Milling tool wear sample.
Tool blade image: 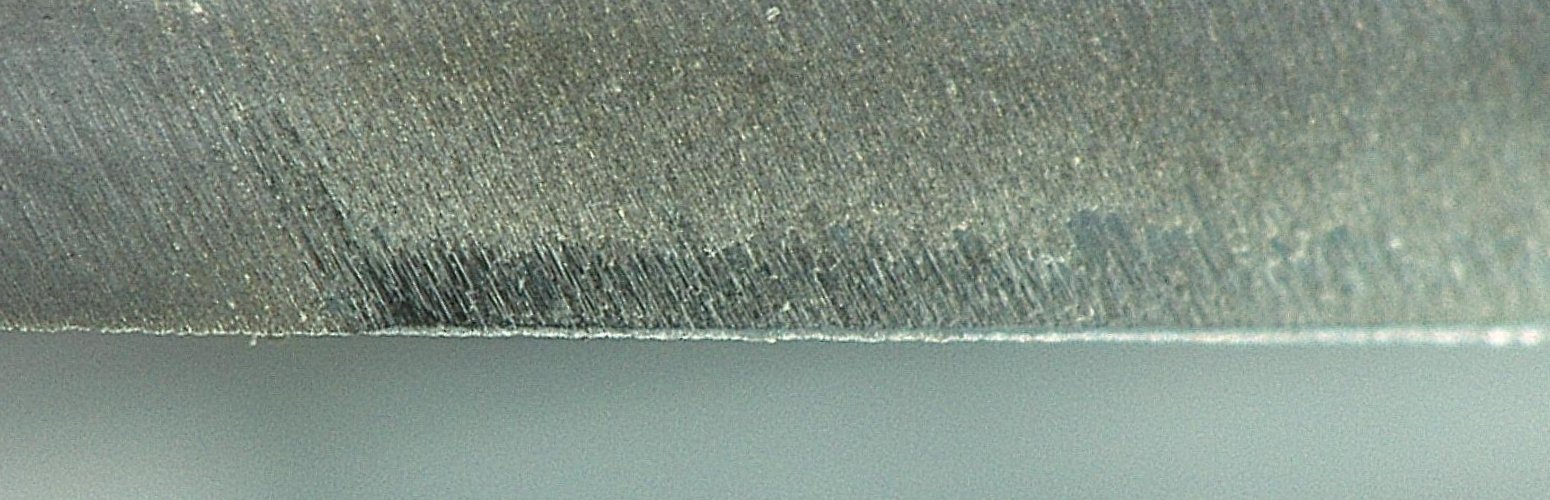
Chip image: 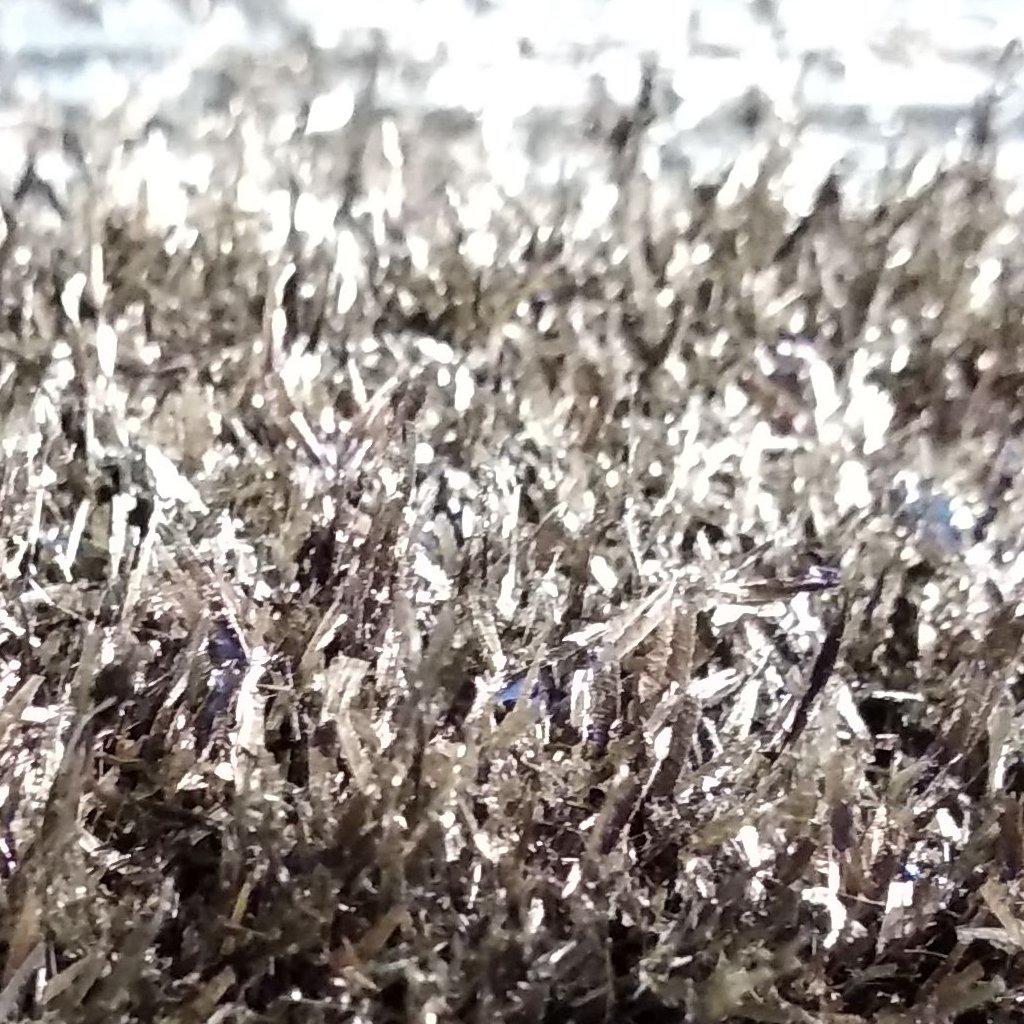
Workpiece image: 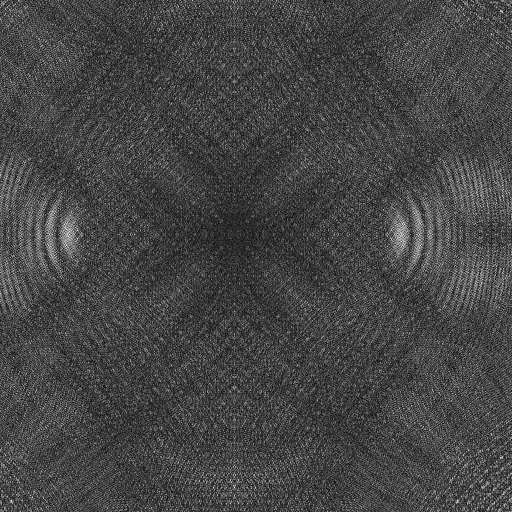
Tool wear state: sharp
Gaps: 0
Flank wear: 32.04
Overhang: 13.9
Force-signal Mel-spectrograms (X, Y, Z axes): 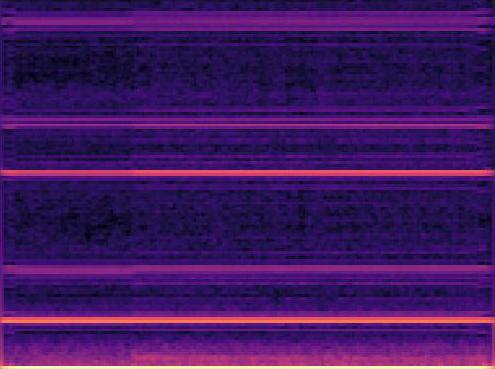 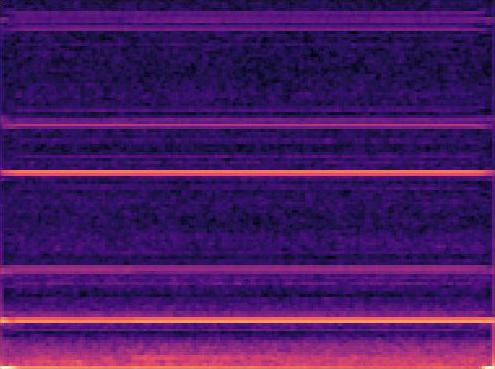 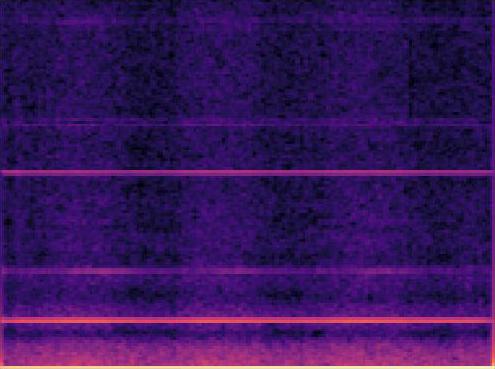
Force-signal scalograms (X, Y, Z axes): 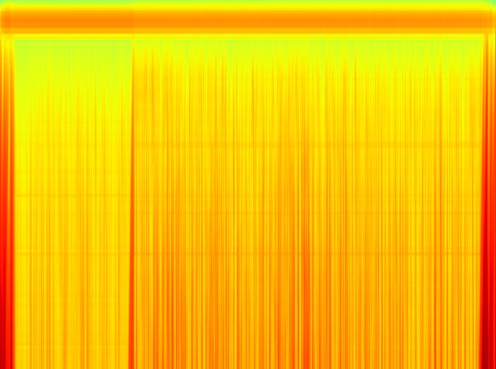 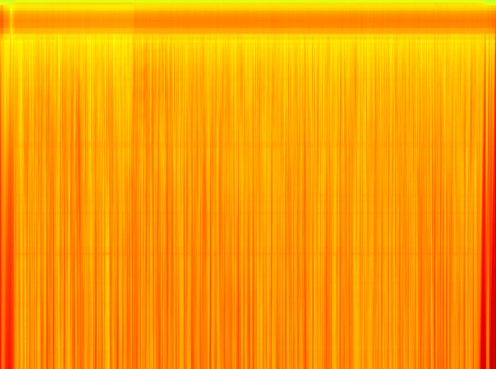 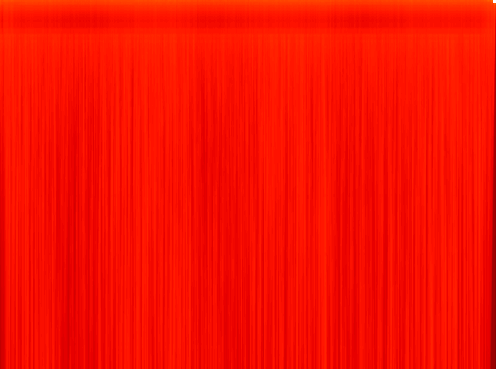
Force phase: initial_break_in_wear